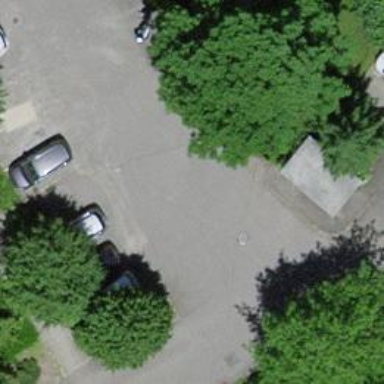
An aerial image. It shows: Asphalt parking aisle designated as service road.